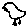
Label: bird